Question: Why is it that '<input>' and '<select>' fields are displayed in different sizes, even if formatted in the same way?
'''
.classname fieldset input,select {
float: right;
width: 50%;
}
'''
The '<select>' ends up a little smaller than '<input>'. - Here's a <URL>.

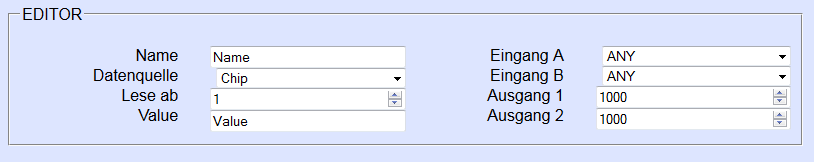
Answer: Try specifying 'box-sizing' and reseting 'border' values:
'''
.classname fieldset input,select
{
float: right;
width: 50%;
-ms-box-sizing: content-box;
-moz-box-sizing: content-box;
-webkit-box-sizing: content-box;
box-sizing: content-box;
border: 1px solid #AAA; /* Set your color here. */
}
'''